Interaction volume radius: 5 \u00c5
Interaction volume height: 30 \u00c5
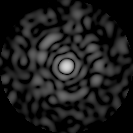
Disorder parameter: 0.838